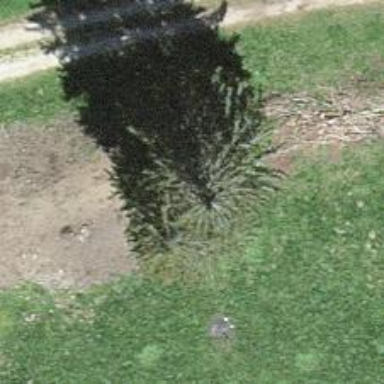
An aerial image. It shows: Single tag "natural: tree."